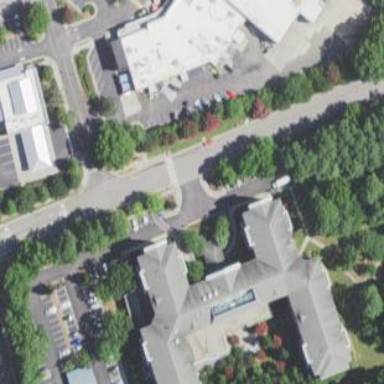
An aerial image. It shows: Commercial building.